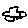
Label: car